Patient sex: M
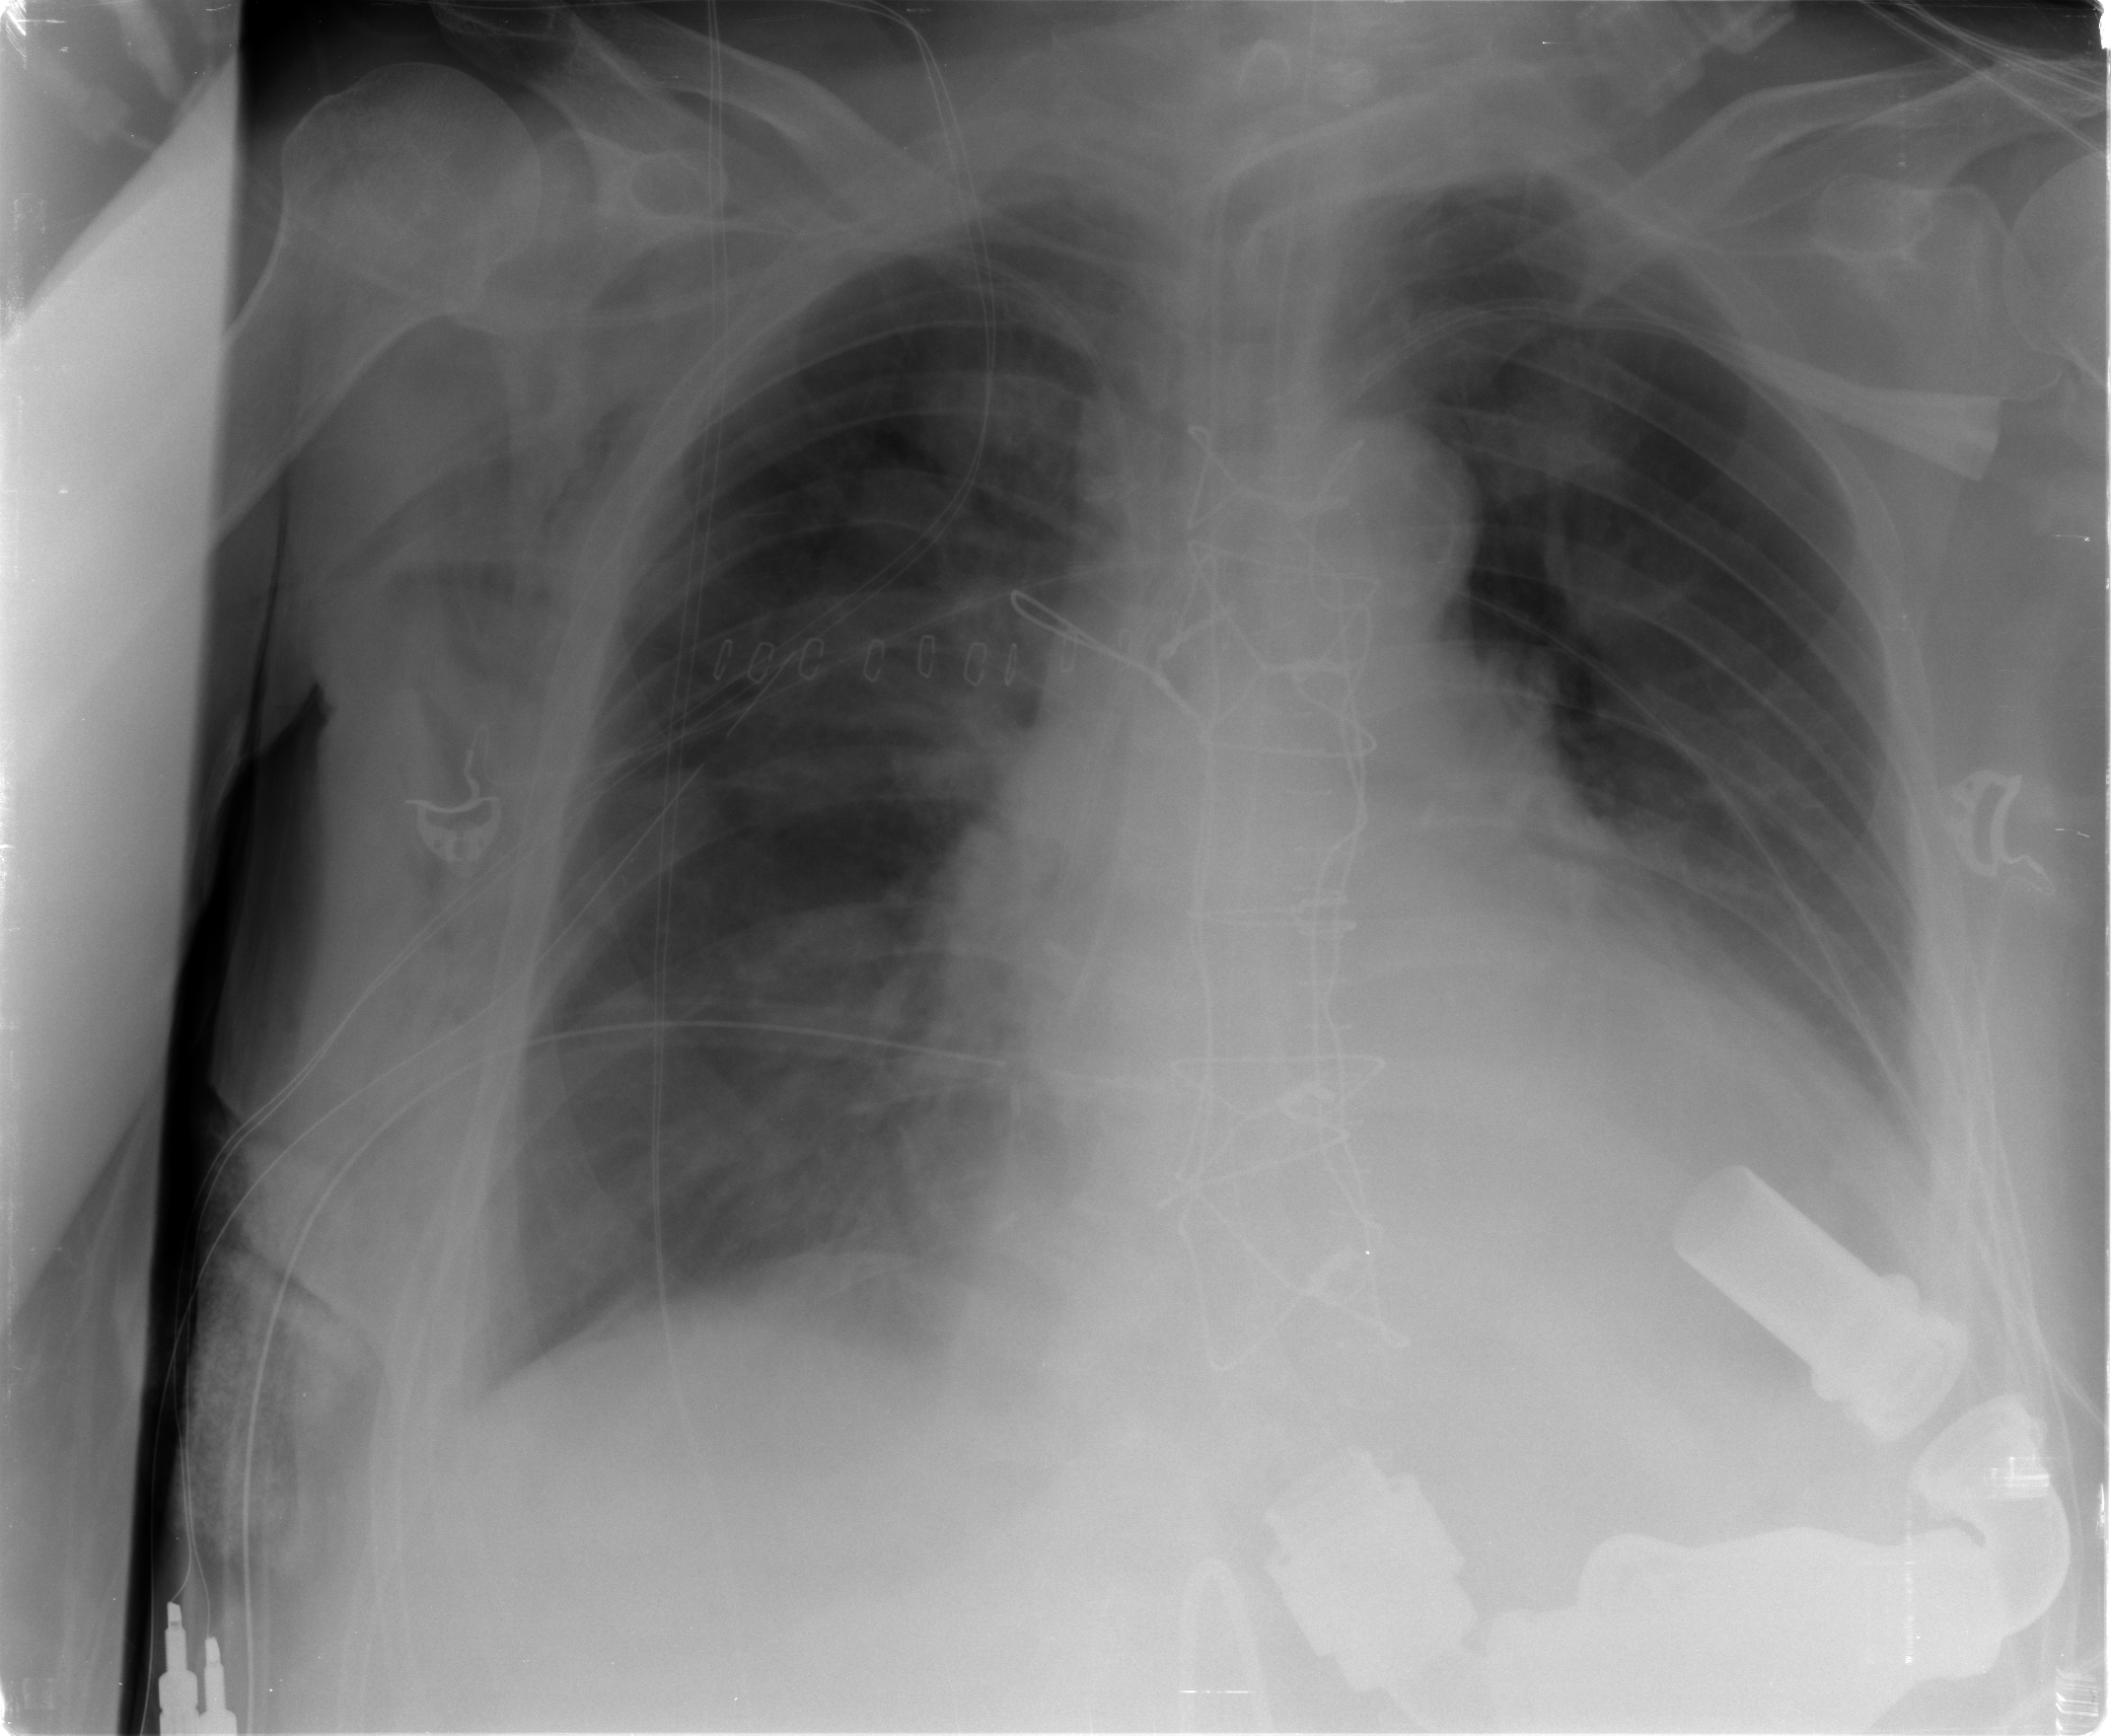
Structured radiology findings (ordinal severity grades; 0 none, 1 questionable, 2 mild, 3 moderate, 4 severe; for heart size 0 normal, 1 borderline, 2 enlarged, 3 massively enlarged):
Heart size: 2
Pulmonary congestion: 2
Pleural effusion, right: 2
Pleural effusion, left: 3
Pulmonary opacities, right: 2
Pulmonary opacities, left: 0
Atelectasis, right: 2
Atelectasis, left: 2